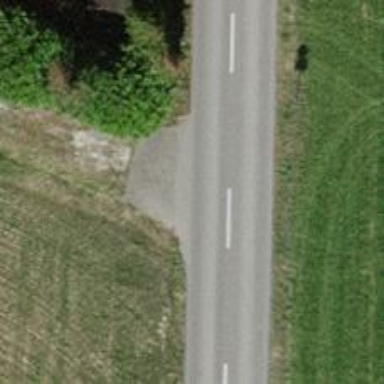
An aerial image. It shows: Grass track with grade 2 tracktype.